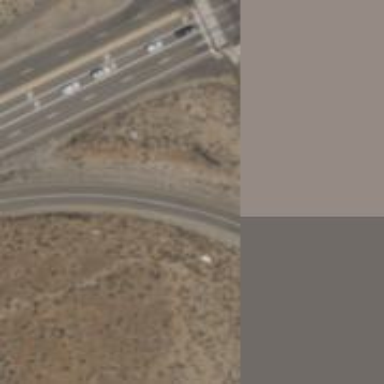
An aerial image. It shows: Asphalt trunk link road with separate sidewalk.